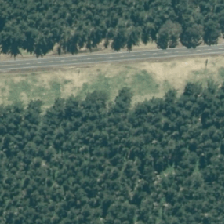
Land cover: low_producing_grassland